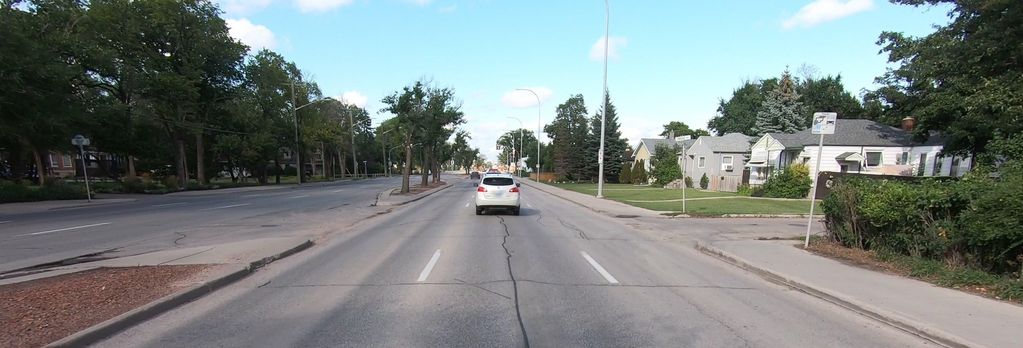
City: winnipeg